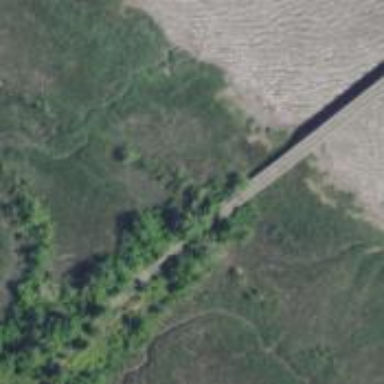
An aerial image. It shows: Abandoned railway.